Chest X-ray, AP view. Patient: 29 years old, sex M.
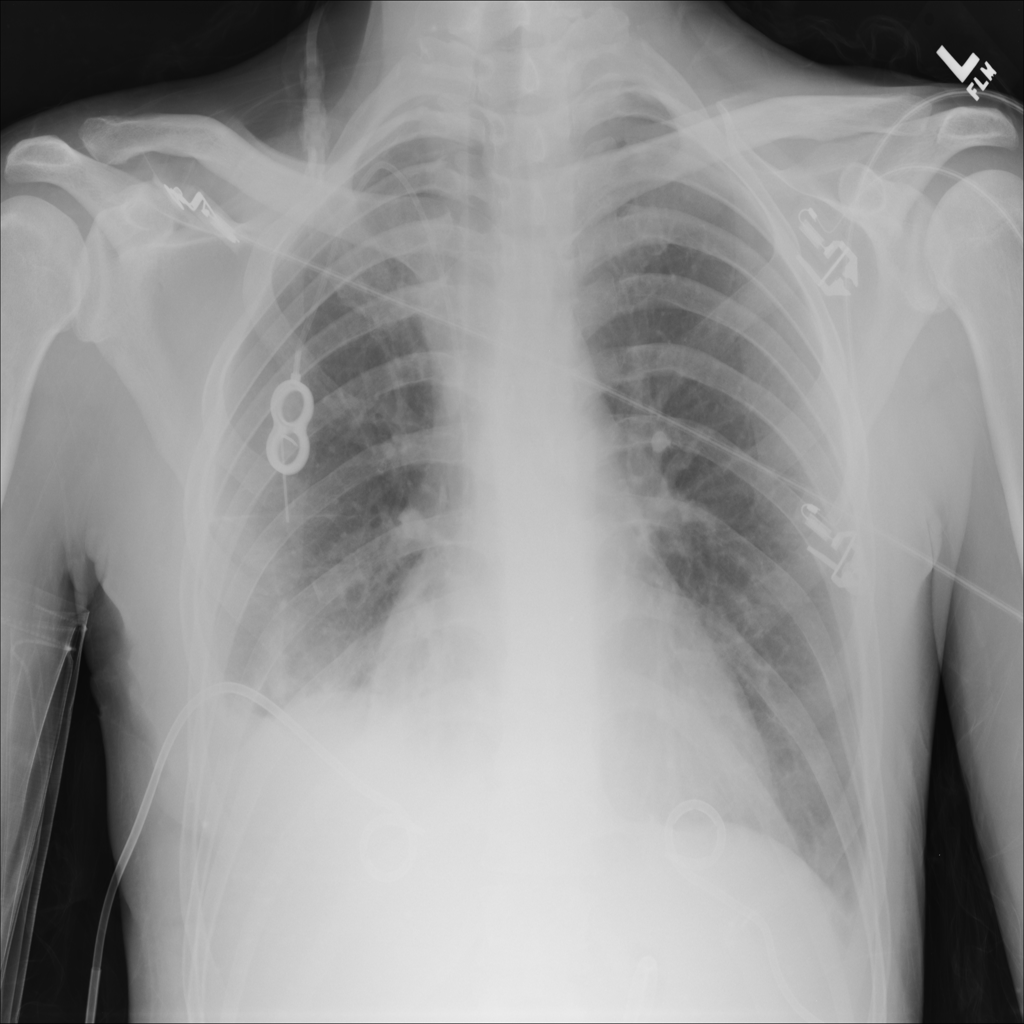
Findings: No Finding